Часть А. Аэродинамическая сила, планирование, полет На тело, равномерно движущееся в среде (например, крыло самолёта в воздухе), действует аэродинамическая сила $F_А$. Из общих соображений понятно, что величина этой силы зависит от скорости среды относительно тела $v$, плотности среды $\rho$ и размера тела $L$. То есть $F_А=c\rho^p v^q L^r$, где $c$ — некоторый коэффициент.
Найдите степени $p, q, r$. Аэродинамическую силу $F_А$ принято раскладывать на две составляющие: подъёмная сила $Y=c_y \rho^p v^q L^r$ направлена \textbf{перпендикулярно} вектору скорости, сила сопротивления $X=c_x \rho^p v^q L^r$ направлена \bextbf{вдоль} вектора скорости (рис. 1). Здесь мы ввели безразмерные коэффициенты: $c_y$ – коэффициент подъемной силы, $c_x$ – коэффициент сопротивления, которые зависят от формы тела и направления скорости относительно тела.
Для некоторого самолёта при горизонтальном полёте оказалось $K=c_y/c_x =15$. Определите, чему в этом случае равна сила тяги $F$, направленная горизонтально, если масса самолёта $m=15~т$, ускорение свободного падения $g=9.8~м/с^2$. Коэффициенты $c_x$ и $c_y$ зависят от угла атаки — угла, между плоскостью крыла и направлением скорости (рис. 1). Эту зависимость можно отобразить на параметрическом графике, где разные точки кривой соответствуют разным углам атаки, а по осям отложены $c_x$ и $c_y$.
С помощью указанного графика (рис. 2), определите, на какое максимальное расстояние $S$ по горизонтали может переместиться самолёт при планировании, если по вертикали он опустится на расстояние $H=1~км$. При планировании двигатели самолёта выключены, то есть сила тяги равна нулю, а скорость самолета постоянна. В момент прямолинейного разбега самолёта при взлёте его скорость направлена горизонтально, и на него действует постоянная сила тяги $F_Т$.
Зная, что сила сопротивления $X=c_x \rho^p v^q L^r=\beta v^q$, найдите, как скорость самолёта $v$ зависит от пройденного расстояния $s$. Считайте, что в начальный момент скорость равна нулю. Ответ выразите через силу тяги $F_Т$, коэффициент $\beta$, массу самолёта $m$, пройденное расстояние $s$. Мощность двигателей самолёта $N$, аэродинамическое качество $K=c_y/c_x$ , массовый расход топлива $\mu$, ускорение свободного падения $g$, отношение конечной и начальной массы самолёта $m_1/m_0$.
Часть B. Устойчивость полета Одного крыла недостаточно для устойчивого и управляемого полёта, используется ещё одна горизонтальная аэродинамическая плоскость: стабилизатор. На пассажирском самолёте это маленькое «крыло» сзади. Возможно 4 принципиальных аэродинамических схемы, которые различаются положением (спереди/сзади) и углом атаки стабилизатора (рис. 3). На рис. 3 показаны положения равновесия при горизонтальном полёте для различных схем.
Определите дальность полёта $S$.
Часть C. Полет в разреженной атмосфере Предположим, что летательный аппарат движется высоко (длина свободного пробега молекул намного больше размеров аппарата) и скорость его движения $v_1$ намного больше тепловых скоростей молекул. Пусть его крыло представляет собой плоскость площадью $S$ с углом атаки $\alpha$. Угол атаки — угол между плоскостью крыла и скоростью, которая горизонтальна.
Укажите, какие из этих 4 схем будут являться устойчивыми (стремятся сохранить горизонтальное положение), неустойчивыми (самопроизвольно отклоняются от горизонтального положения), безразличными (ни то, ни другое)? Считайте, что $\left|\alpha_c\right|=\alpha$, и что силы $Y$ и y линейно зависят от $\alpha$. Ответ обоснуйте с помощью формул, схем или рисунков.
Определите подъёмную силу крыла $Y$, если плотность окружающей среды $\rho$. Считайте, что удары молекул абсолютно упругие.
При каком угле атаки крыла $\alpha_M$ подъемная сила максимальна? Определите это максимальное значение подъемной силы. Одна из проблем создания воздушно-космического самолёта — защита аппарата от перегрева при спуске в плотных слоях атмосферы. Для решения проблемы используются керамические теплоизоляционные материалы с коэффициентом теплопроводности $λ=0.01~Вт/(м\cdot К)$, плотностью $\rho=100~кг/м^3$, удельной теплоёмкостью $c=10^3~Дж/(кг\cdot К)$. Характерное время в течении которого аппарат находится в плотных слоях атмосферы $\tau=10^3~с$.
Часть D. Эффект Магнуса На вращающийся цилиндр, который движется со скоростью $\vec{v}$ в жидкости или газе плотностью $\rho$ действует сила $\vec{F}=2\pi R^2 L\rho[\vec\omega\times\vec{v}]$. Здесь $R$ – радиус цилиндра, $L$ — длина цилиндра, $\vec\omega$ — угловая скорость вращения цилиндра. Возникновение этой силы и называется эффектом Магнуса. В этой части задачи не учитывайте силу сопротивления воздуха, а также считайте, что угловая скорость вращения цилиндра постоянна.
Оцените по порядку, чему должна быть равна толщина теплоизоляции $h$, чтобы температура теплоизоляции (и аппарата) не успела выровняться.
Найдите модуль и направление скорости цилиндра, при которой он будет двигаться горизонтально без ускорения. Масса цилиндра $M$. Ускорение свободного падения $g$.
Вращающийся цилиндр отпустили в поле тяжести без начальной скорости. Укажите зависимости координат $x$ и $y$ от времени $t$. Качественно нарисуйте траекторию движения цилиндра.
Определите максимальную скорость $v_{max}$ центра цилиндра для движения, описанного в D2.
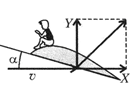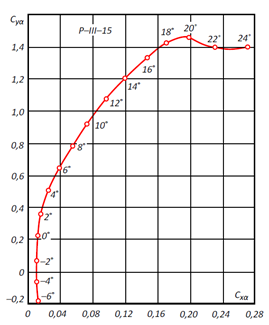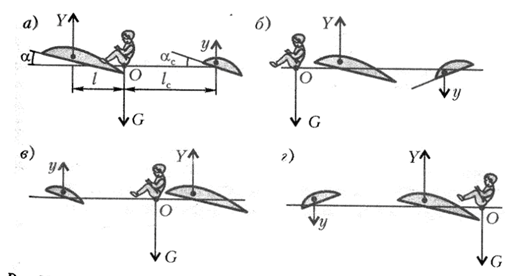
Найдите степени $p, q, r$.
Решение: Методом размерностей получаем: $p=1$, $q=r=2$.

Для некоторого самолёта при горизонтальном полёте оказалось $K=c_y/c_x =15$. Определите, чему в этом случае равна сила тяги $F$, направленная горизонтально, если масса самолёта $m=15~т$, ускорение свободного падения $g=9.8~м/с^2$.
Решение: Сила тяжести уравновешивается подъемной силой, сила тяги – силой сопротивления. $$ F=X=\frac{Y}{K}=\frac{mg}{K}=9.8~кН $$

С помощью указанного графика (рис. 2), определите, на какое максимальное расстояние $S$ по горизонтали может переместиться самолёт при планировании, если по вертикали он опустится на расстояние $H=1~км$. При планировании двигатели самолёта выключены, то есть сила тяги равна нулю, а скорость самолета постоянна.
Решение: На самолёт действуют три силы: сила тяжести $mg$ (вниз), сила сопротивления $X$ (под углом к $\gamma$ горизонту, против скорости), подъёмная сила $Y$ (под углом $\gamma$ к вертикали, перпендикулярно скорости). Связь расстояний и сил: $$ \frac{L}{H} = \mathrm{tg} \gamma = \frac{Y}{X} = \frac{c_y}{c_x}. $$ Чтобы пролететь максимальное расстояние – необходимо максимизировать отношение $c_y$ к $c_x$. Проводим на графике касательную с максимальным коэффициентом наклона и находим $L \approx 26~км$

Зная, что сила сопротивления $X=c_x \rho^p v^q L^r=\beta v^q$, найдите, как скорость самолёта $v$ зависит от пройденного расстояния $s$. Считайте, что в начальный момент скорость равна нулю. Ответ выразите через силу тяги $F_Т$, коэффициент $\beta$, массу самолёта $m$, пройденное расстояние $s$.
Решение: Закон сохранения энергии $$ dK=Fds-\beta v^2 ds, $$ $$ \frac{ d(\beta v^2 ) }{ F-\beta v^2 } = \frac{2 \beta}{m} ds $$ $$ v(s) = \sqrt{ \frac{F}{\beta} \left[1 - \exp \left( \frac{-2\beta}{m} l \right) \right] } $$

Определите дальность полёта $S$.
Решение: Связь между величинами $$ N = Xv = \frac{Y}{K} v = \frac{mg}{K} \frac{dS}{dt} = \frac{-mg}{K} \frac{dS}{dm} μ. $$ После интегрирования получаем ответ $$ S = \frac{NK}{μg} \ln \left( \frac{m_0}{m_1} \right) . $$

Укажите, какие из этих 4 схем будут являться устойчивыми (стремятся сохранить горизонтальное положение), неустойчивыми (самопроизвольно отклоняются от горизонтального положения), безразличными (ни то, ни другое)? Считайте, что $\left|\alpha_c\right|=\alpha$, и что силы $Y$ и y линейно зависят от $\alpha$. Ответ обоснуйте с помощью формул, схем или рисунков.
Решение: Рассмотрим момент сил относительно центра масс, который возникает при отклонении от горизонтального положения на некий угол $\delta \alpha$. За положительное значение возьмём вращение по часовой стрелке. Схема А и В (безразличное равновесия): $$ \delta M_А = \frac{Y}{\alpha} \delta \alpha \cdot l - \frac{y}{\alpha}\delta \alpha \cdot l_c = \frac{Y l - y l_c}{\alpha} \delta \alpha = 0. $$ Схема Б (устойчивое равновесие): $$ \delta M_Б = - \frac{Y}{\alpha} \delta \alpha \cdot l + \frac{y}{\alpha} (-\delta \alpha) \cdot l_c = -\frac{Y l + y l_c}{\alpha} \delta \alpha < 0. $$ Схема Г (неустойчивое равновесие): $$ \delta M_Г = + \frac{Y}{\alpha} \delta \alpha \cdot l - \frac{y}{\alpha} (-\delta \alpha) \cdot l_c = +\frac{Y l + y l_c}{\alpha} \delta \alpha > 0. $$

Определите подъёмную силу крыла $Y$, если плотность окружающей среды $\rho$. Считайте, что удары молекул абсолютно упругие.
Решение: Изменение импульса молекулы при ударе (проекция на перпендикулярное крылу направление): $$ \Delta p = -2mv_1 \sin \alpha⁡, $$ где $m$ – масса молекулы. На крыло в единицу времени попадает $n v_1 S \sin⁡ \alpha$ молекул, где $n$ – концентрация молекул. Сила, с которой молекулы действуют на крыло: $$ F = 2\rho v_1^2 S \sin^2 \alpha. $$ Подъемная сила – проекция силы на вертикальную ось: $$ Y = 2 \rho v_1^2 S \sin^2 \alpha \cos \alpha. $$

При каком угле атаки крыла $\alpha_M$ подъемная сила максимальна? Определите это максимальное значение подъемной силы.
Решение: Максимум функции $\sin^2 \alpha \cos \alpha$ получается при $$ \alpha_M = \mathrm{arctg} \sqrt{2}. $$ Он равен $$ Y_M = \frac4{3\sqrt{3}} \rho v_1^2 S = 0.77 \rho v_1^2 S. $$

Оцените по порядку, чему должна быть равна толщина теплоизоляции $h$, чтобы температура теплоизоляции (и аппарата) не успела выровняться.
Решение: Из соображений размерности $$ \tau = \frac{\rho c h^2}{\lambda}. $$ Отсюда $$ h = \sqrt{ \frac{\lambda \tau }{ \rho c } }= 1~см. $$

Найдите модуль и направление скорости цилиндра, при которой он будет двигаться горизонтально без ускорения. Масса цилиндра $M$. Ускорение свободного падения $g$.
Решение: Модуль скорости из равенства сил: $$ v=\frac{Mg}{2\pi R^2 L \rho \omega }. $$ Направление скорости - вправо.

Вращающийся цилиндр отпустили в поле тяжести без начальной скорости. Укажите зависимости координат $x$ и $y$ от времени $t$. Качественно нарисуйте траекторию движения цилиндра.
Решение: Уравнение движения для горизонтальной оси: $$ a_x=k \omega v_y, \quad k=\frac{ 2\pi R^2 L \rho }{m}. $$ Уравнение движения для вертикальной оси: $$ a_y=g - k \omega v_x. $$ Зависимость координат от времени получается интегрированием уравнением $$ x(t) = \frac{g}{k \omega} t - \frac{g}{ k^2 \omega^2 } \sin ⁡k \omega t, \quad y(t) = \frac{g}{ k^2 \omega^2 } - \frac{g}{ k^2 \omega^2 } \cos ⁡k \omega t. $$ Таким образом можно сказать, что накладывается вращательное движение с угловой частотой $$ \Omega = k \omega = \frac{2 \pi R^2 L \rho \omega}{m}, $$ и поступательное движение с дрейфовой скоростью $$ v = \frac{g}{ k \omega} = \frac{mg}{ 2 \pi R^2 L \rho \omega}. $$

Определите максимальную скорость $v_{max}$ центра цилиндра для движения, описанного в D2.
Решение: Максимальная скорость будет низшей точке траектории, которая находится на $2 \frac{g}{ k^2 \omega^2 }$ ниже. Из ЗСЭ $$ v_{\max} = \frac{2g}{k \omega} = \frac{mg}{ \pi R^2 L\rho \omega}. $$
Темы:
T, Механика, 2020, Сборы XY, X, Аэродинамика, Эффект Магнуса